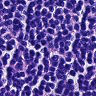
Metastatic tissue present: no